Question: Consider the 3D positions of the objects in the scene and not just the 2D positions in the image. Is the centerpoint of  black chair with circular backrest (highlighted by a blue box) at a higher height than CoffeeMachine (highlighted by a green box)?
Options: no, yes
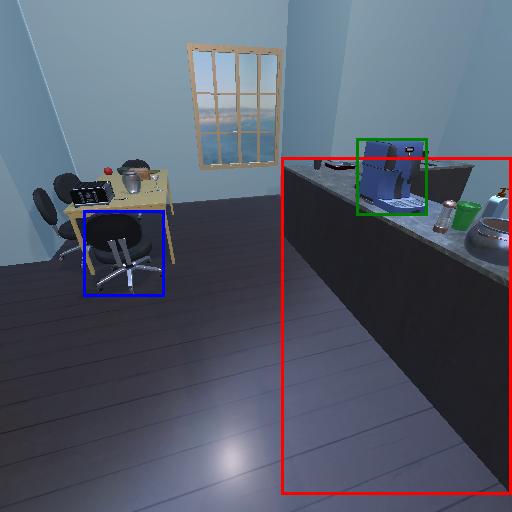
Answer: no